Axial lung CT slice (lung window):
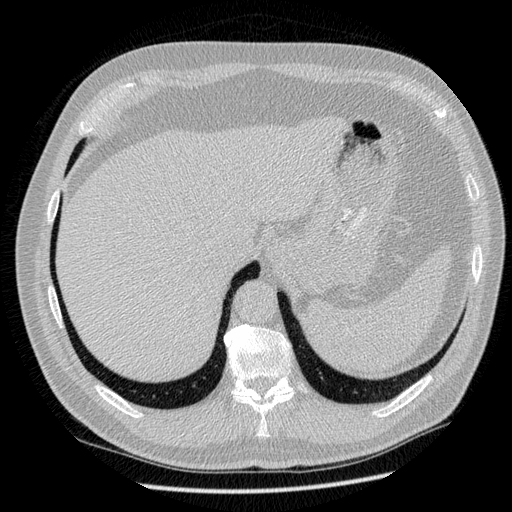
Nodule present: no